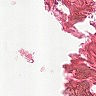
Metastatic tissue present: no